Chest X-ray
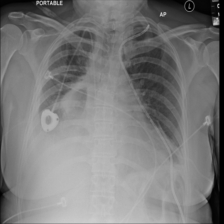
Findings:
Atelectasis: negative
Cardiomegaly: negative
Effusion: negative
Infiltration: negative
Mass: negative
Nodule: negative
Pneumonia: negative
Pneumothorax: positive
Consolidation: negative
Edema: negative
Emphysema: negative
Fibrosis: negative
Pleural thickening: negative
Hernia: negative